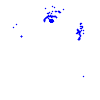
Particle: kaon